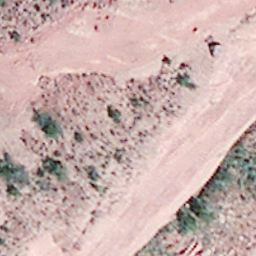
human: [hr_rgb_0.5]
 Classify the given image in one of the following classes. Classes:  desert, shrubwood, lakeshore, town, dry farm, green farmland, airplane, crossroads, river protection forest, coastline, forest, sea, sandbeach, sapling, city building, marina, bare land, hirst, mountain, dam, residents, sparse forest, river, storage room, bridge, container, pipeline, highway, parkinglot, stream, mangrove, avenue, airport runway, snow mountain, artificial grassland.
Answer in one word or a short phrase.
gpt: bare land